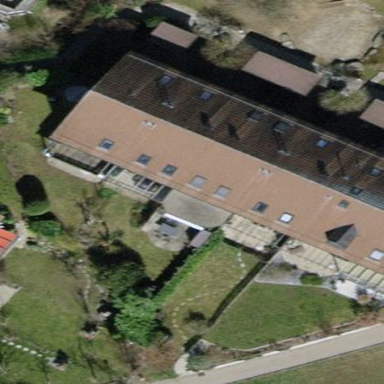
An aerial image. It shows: Residential building with pitched roof.